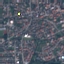
Land use / land cover: Residential